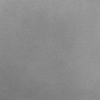
Label: dusty